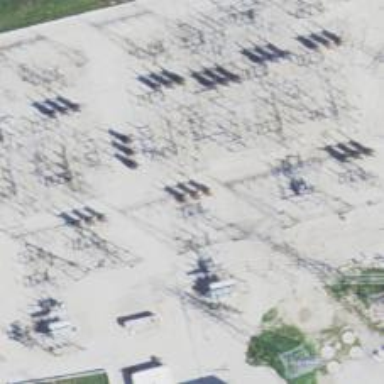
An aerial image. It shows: Switch used for power control.